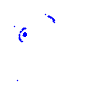
Particle: pion